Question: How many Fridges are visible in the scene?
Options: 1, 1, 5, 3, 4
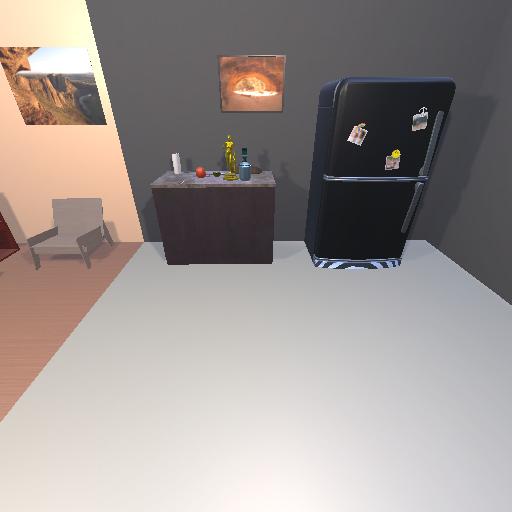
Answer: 1